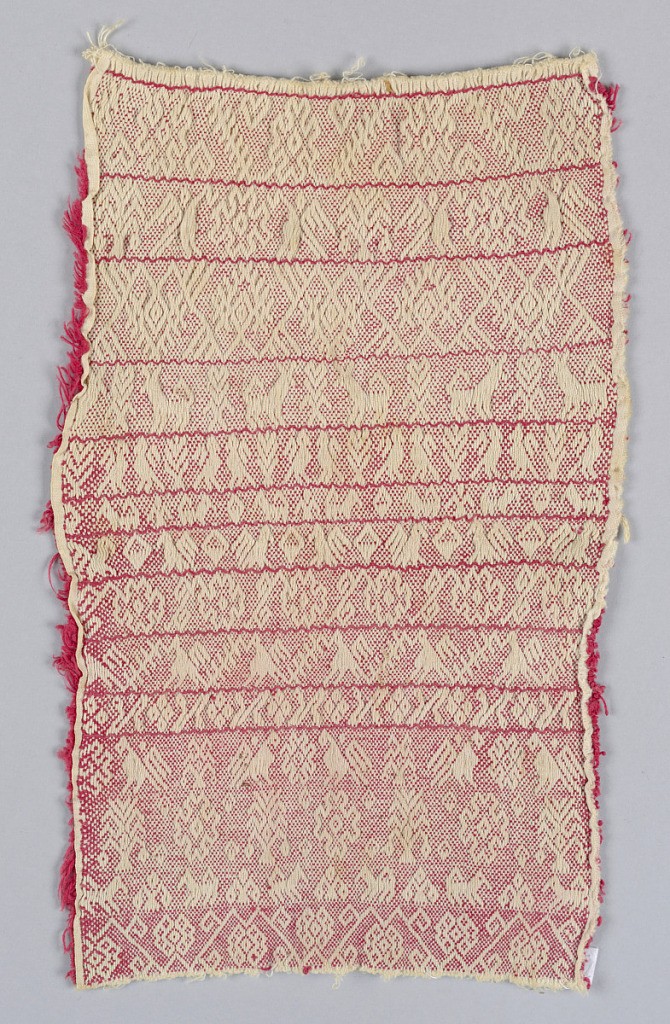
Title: Sampler
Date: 19th century
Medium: cotton Technique: embroidered in running stitch on plain weave foundation
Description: Tightly-worked smocking with eleven bands of pattern including animals, birds and geometric ornament in white on a red foundation fabric.